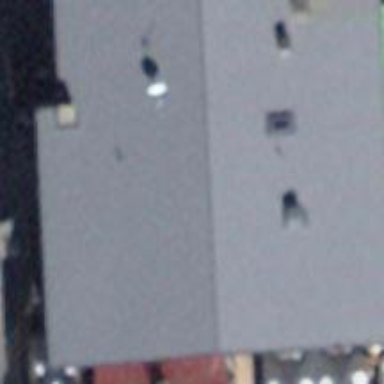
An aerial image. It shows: Restaurant.